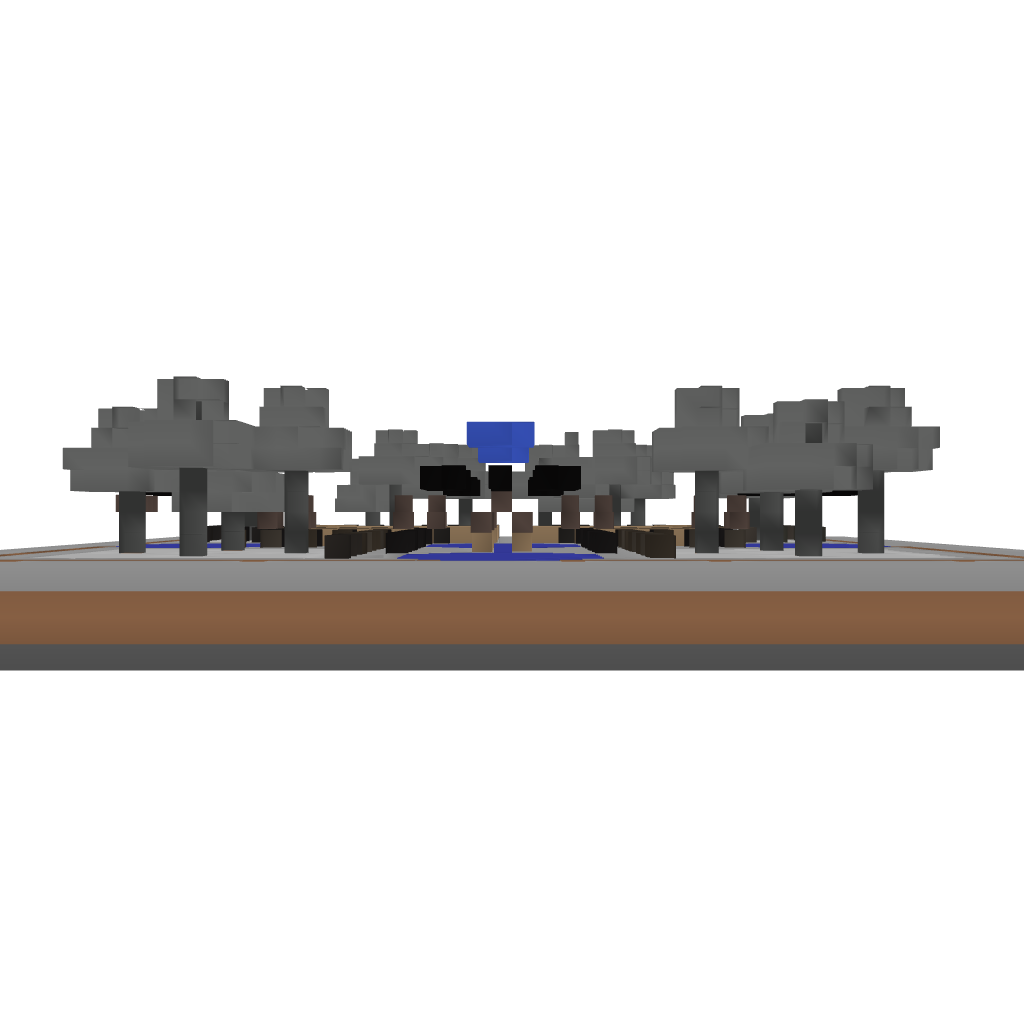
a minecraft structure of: A Small Main Hub